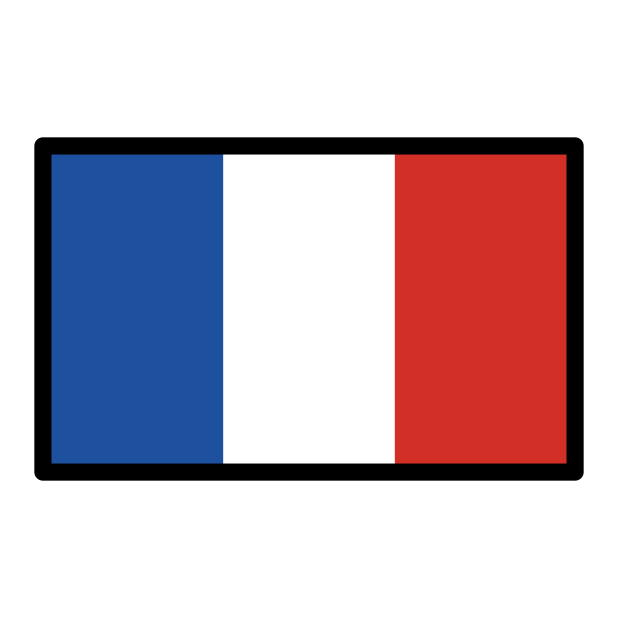
flag: Clipperton Island